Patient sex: M
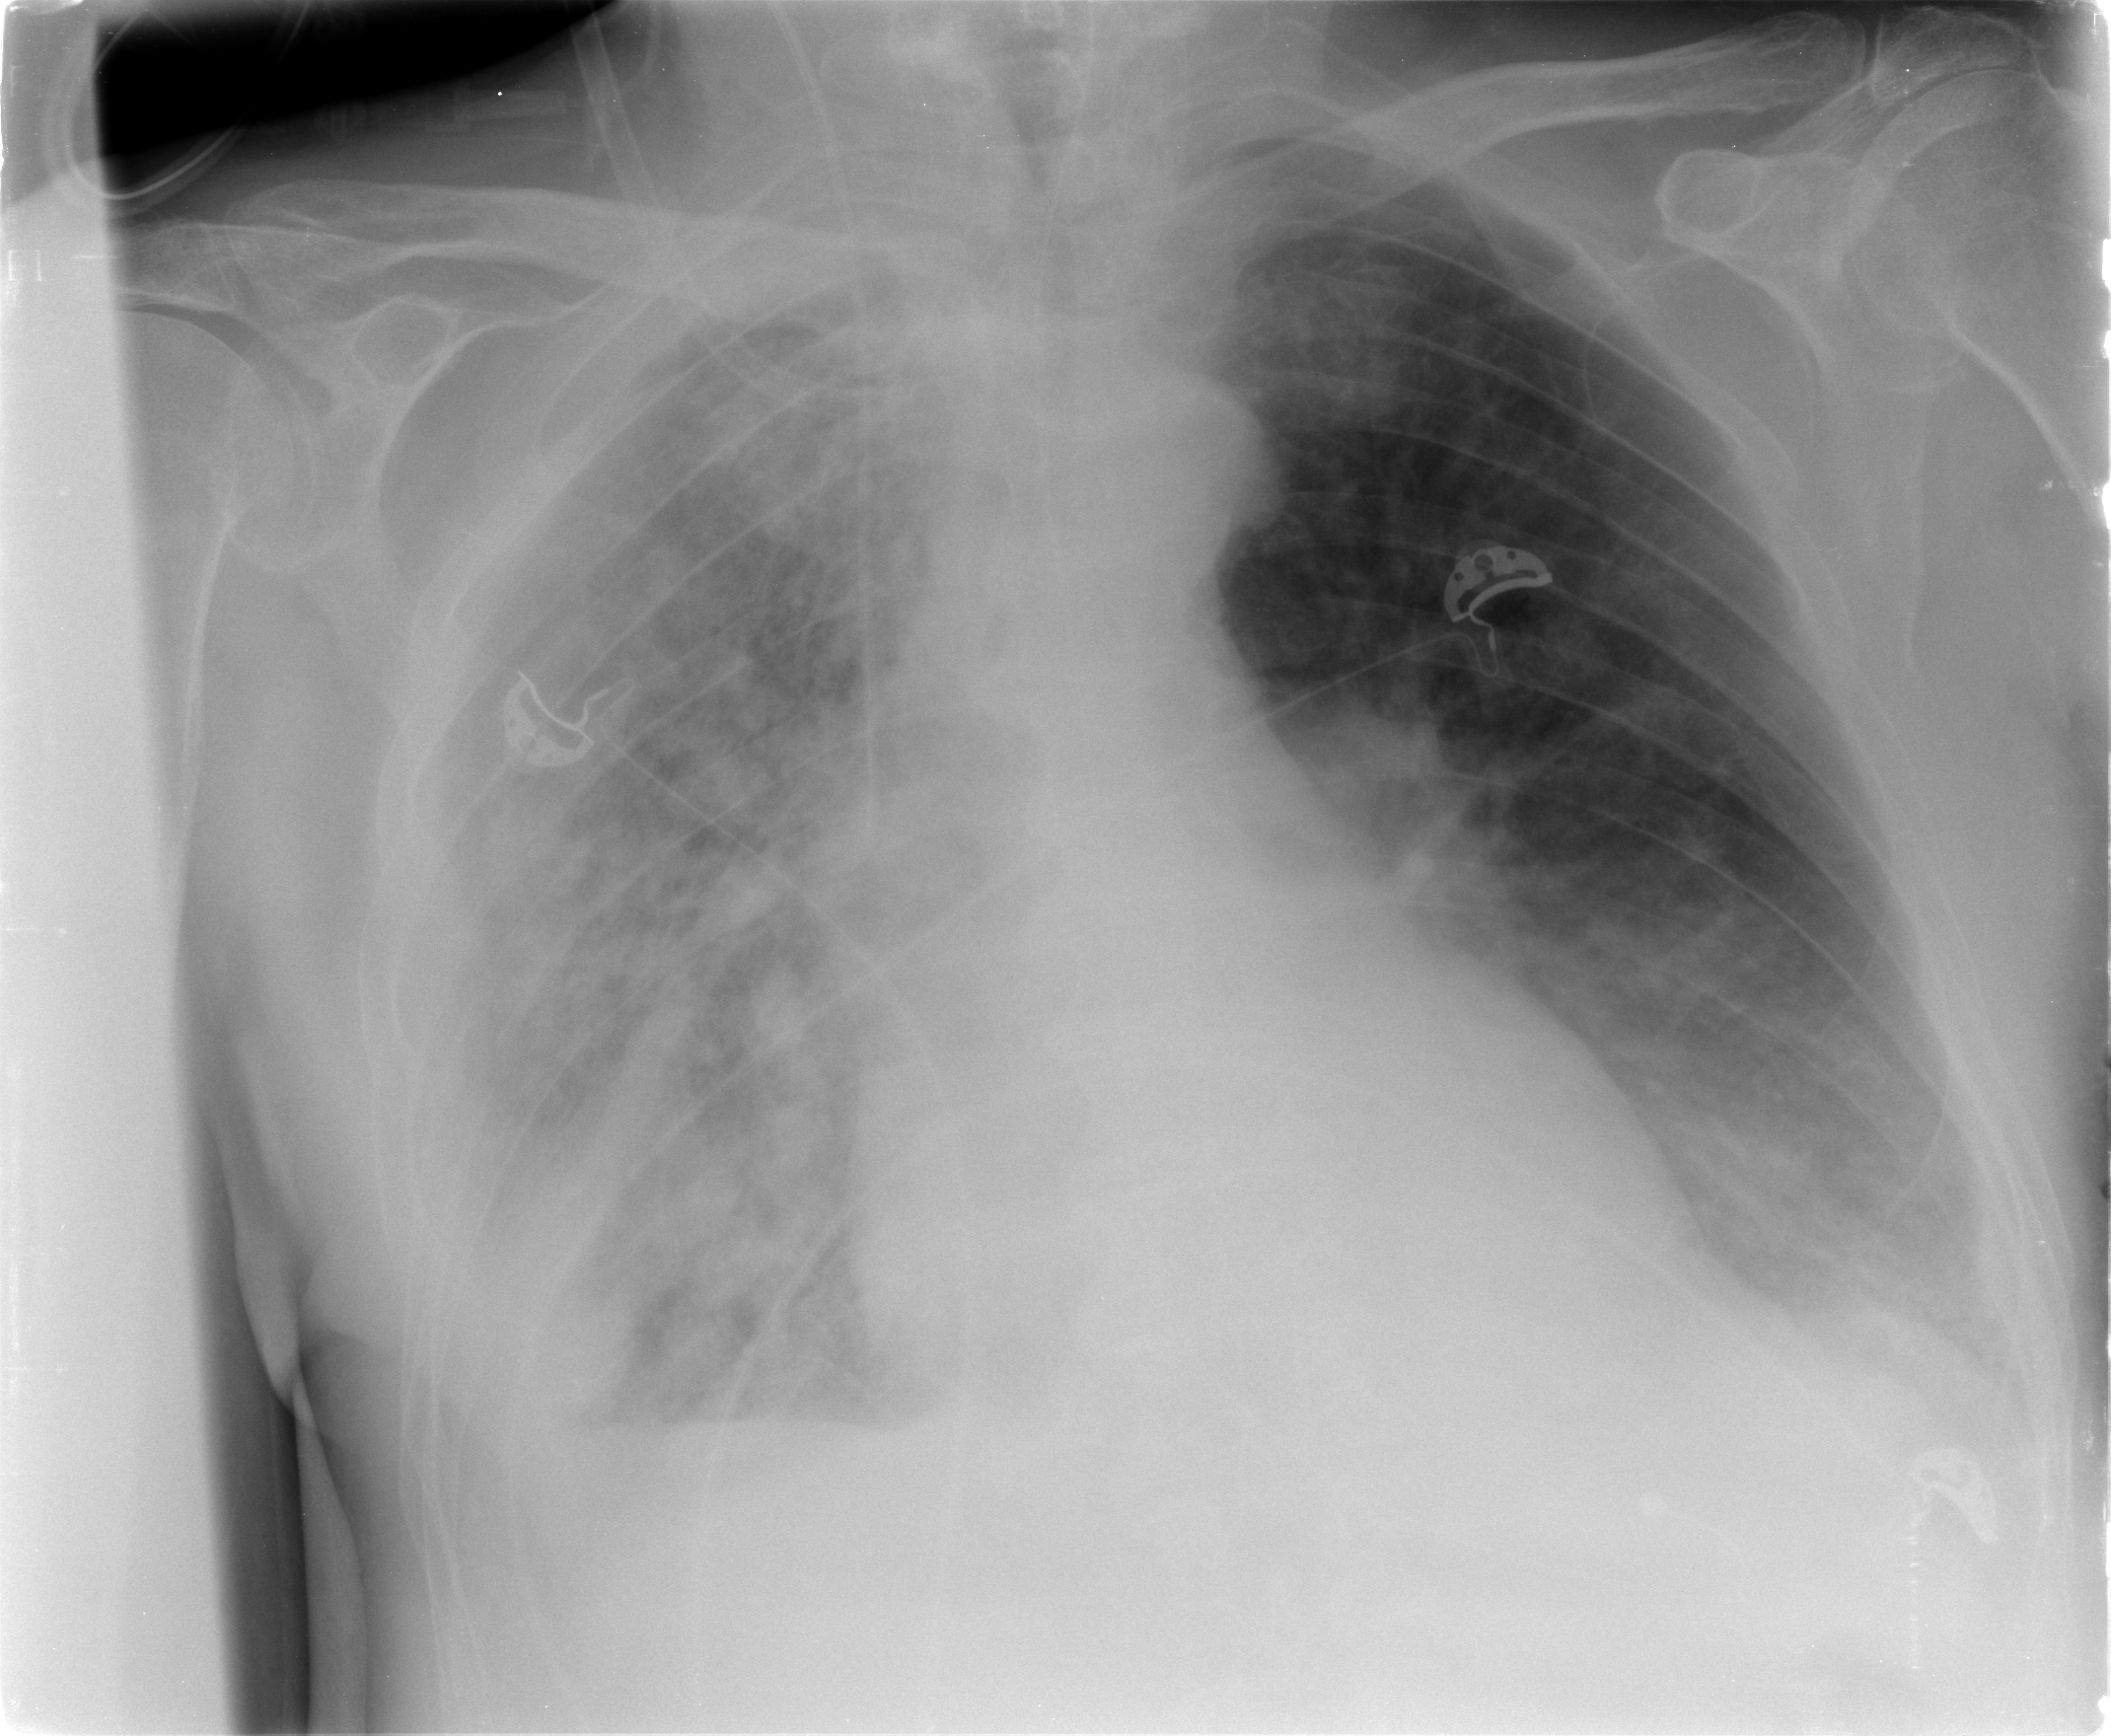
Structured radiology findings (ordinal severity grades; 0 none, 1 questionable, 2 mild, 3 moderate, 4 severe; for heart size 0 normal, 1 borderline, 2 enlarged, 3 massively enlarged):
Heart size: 0
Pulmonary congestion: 2
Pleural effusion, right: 2
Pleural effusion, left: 2
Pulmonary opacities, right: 4
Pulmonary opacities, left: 2
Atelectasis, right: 3
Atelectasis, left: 2